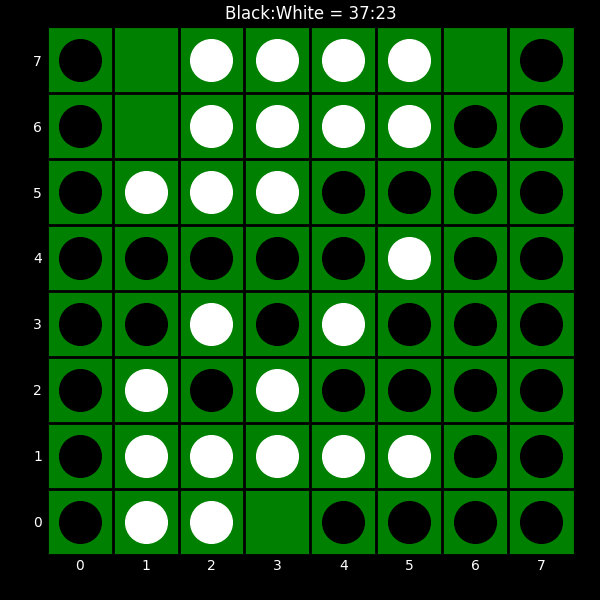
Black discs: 37
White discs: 23